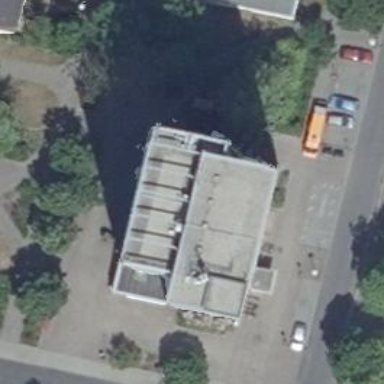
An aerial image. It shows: Building with flat gray roof. The building's color is light green.